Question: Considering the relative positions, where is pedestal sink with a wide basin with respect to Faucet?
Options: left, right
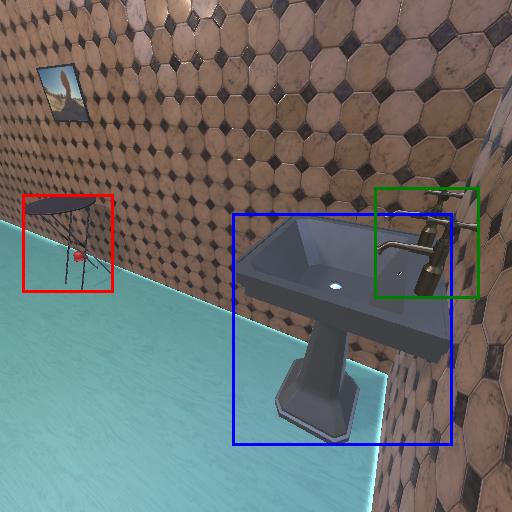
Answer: left